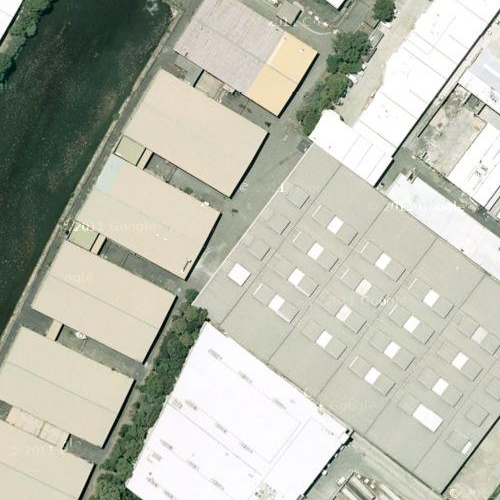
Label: sydney